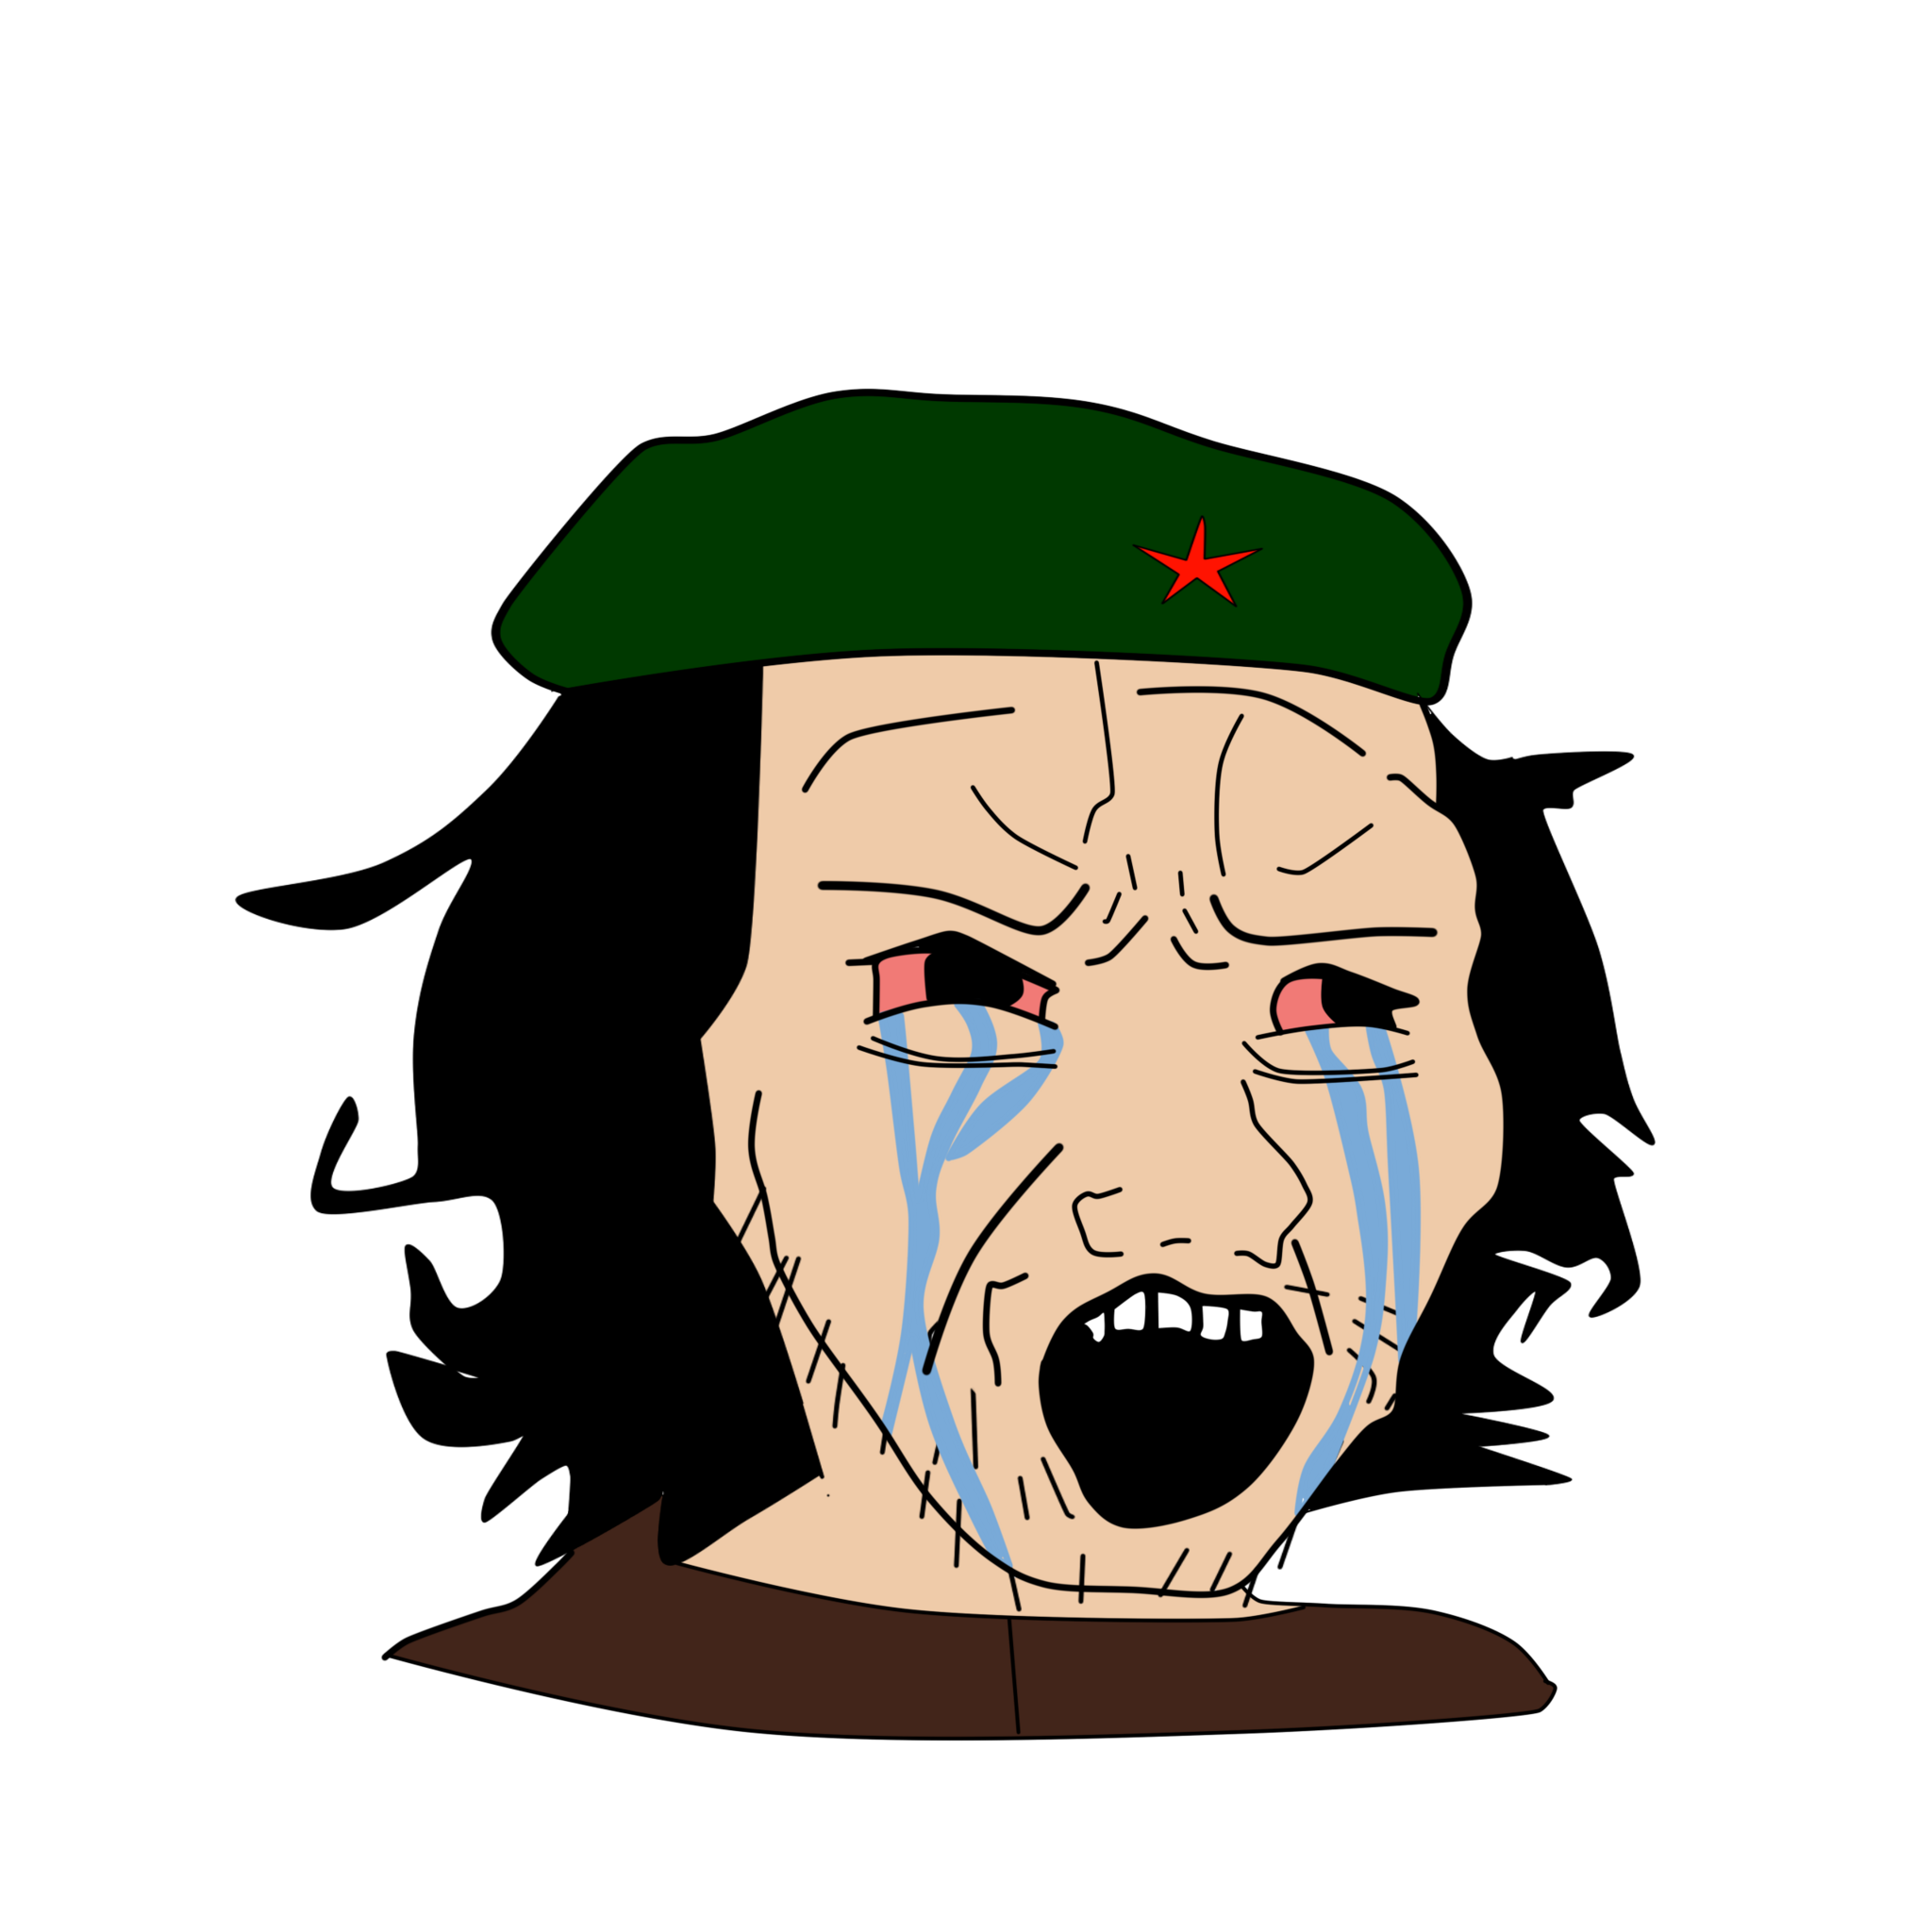
Label: 5_Soyjak